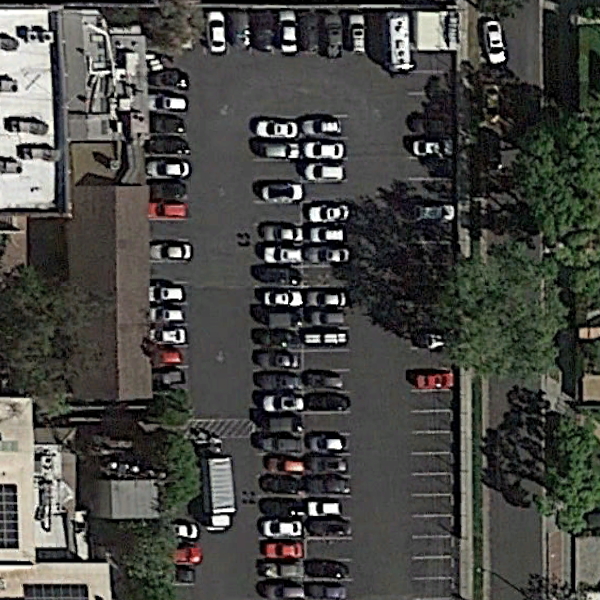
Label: Parking